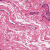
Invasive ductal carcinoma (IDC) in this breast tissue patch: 0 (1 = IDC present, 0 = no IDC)